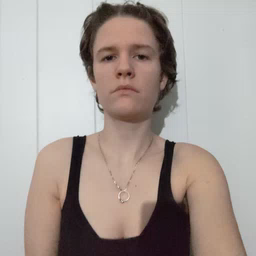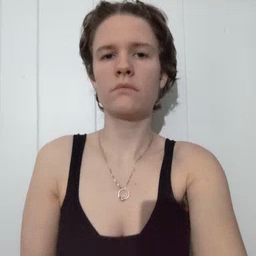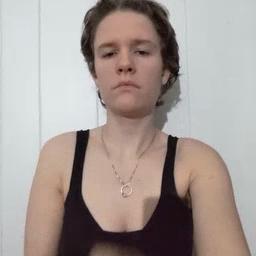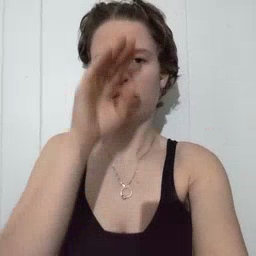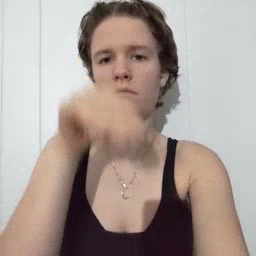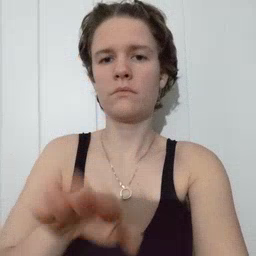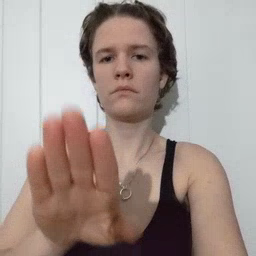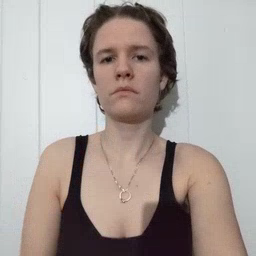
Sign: elephant